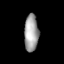
Tissue: lung
Cell type: Smooth muscle cells
Senescence score: 0.5515
Nuclear area (px): 511
Mean DAPI intensity: 161.785